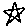
Label: star